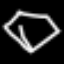
Label: diamond